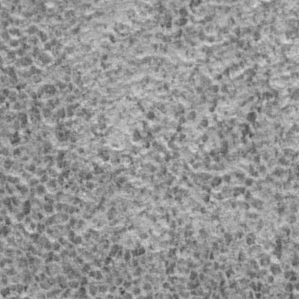
Label: frost